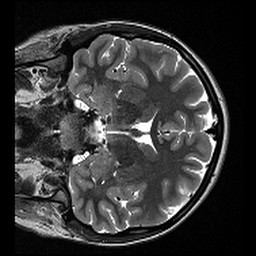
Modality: T2w
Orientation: coronal
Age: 30
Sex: female
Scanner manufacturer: siemens
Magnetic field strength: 3 T
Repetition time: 13.15 s
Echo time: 0.082 s